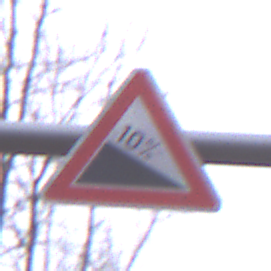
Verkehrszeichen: Gefaelle10
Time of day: Midday
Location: Outdoor (Nature)
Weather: Overcast
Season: Autumn
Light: Natural